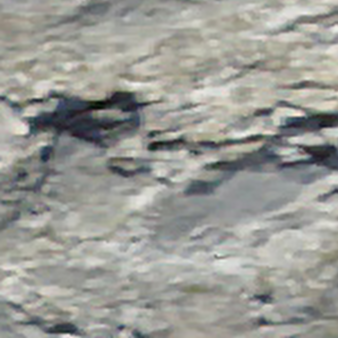
Label: other